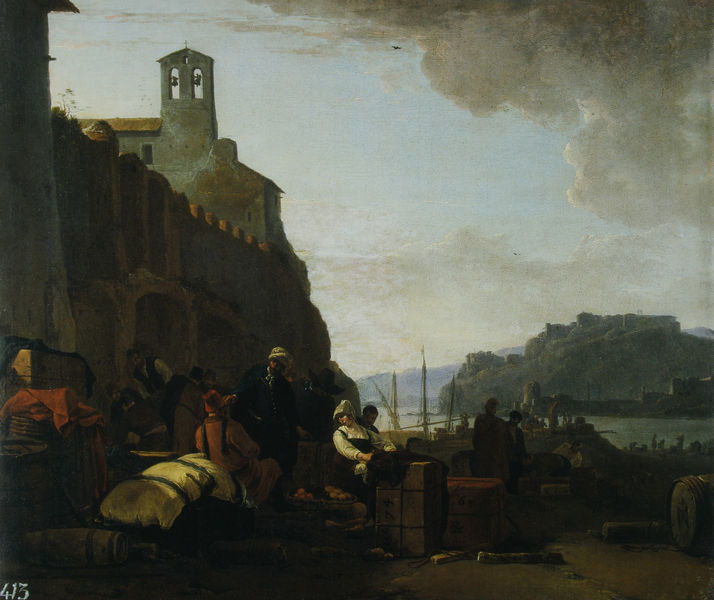
Titel: Italienischer Hafen
Künstler: Thomas Wyck
Standort: St. Petersburg
Institution: Schloss Pawlowsk
Schlagwörter: berg, felsen, gemälde, hand, himmel, meer, wasser, weiß, wolken, bäume, fluss, frauen, kirchturm, landschaft, menschen, see, sitzen, stadt, ufer, braun, fenster, frau, holz, hut, männer, dach, gebäude, obst, rot, tuch, wolke, haube, leute, kappe, stein, ferne, hügel, kirche, boden, insel, stoffe, händler, wald, boote, turm, schürze, schiff, kisten, mast, segelschiff, gepäck, last, dorf, mauer, hafen, ladung, masten, querformat, blue, church, hat, men, oil, people, red, white, women, black, dark, gray, green, painting, talking, wall, woman, riemen, korb, maid, warten, bucht, zinnen, truhe, burg, glockenturm, fass, licht, cloud, clouds, fruit, man, rock, sky, reise, boat, building, hill, hills, lake, mountain, ocean, sea, ship, shore, water, island, tower, trees, village, siedlung, stadtmauer, verblauung, abreise, river, night, bänder, reisende, turban, castle, shadow, coat, bird, birds, manschen, glocken, boats, sail, storm, town, koffer, city, trunk, fort, walls, reisen, box, harbor, harbour, war, waren, cloth, fish, truhen, ships, travel, bay, genre, kirchendach, einschiffen, port, reisetruhe, market, boxes, sack, wlken himmel, hay, turkey, trade, bell, barrel, barrels, journey, sell, turkish, dock, merchants, pier, bell tower, selling, trading, bags, fortification, italien, cloudes, crates, festung, wharf, masts, cargo, voyage, merchant, navigation, luggage, package, bells, fez, people\, crate, goods, illegal, baggage, shipment, buiolding, stormcloud, alltag, ankunft, por, illigal navigation